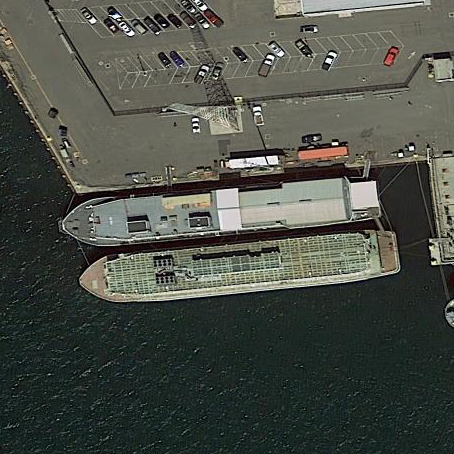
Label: civil